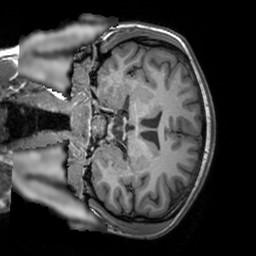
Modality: T1w
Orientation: coronal
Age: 25
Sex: female
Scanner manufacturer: siemens
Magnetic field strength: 3 T
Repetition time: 1.9 s
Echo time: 0.00293 s